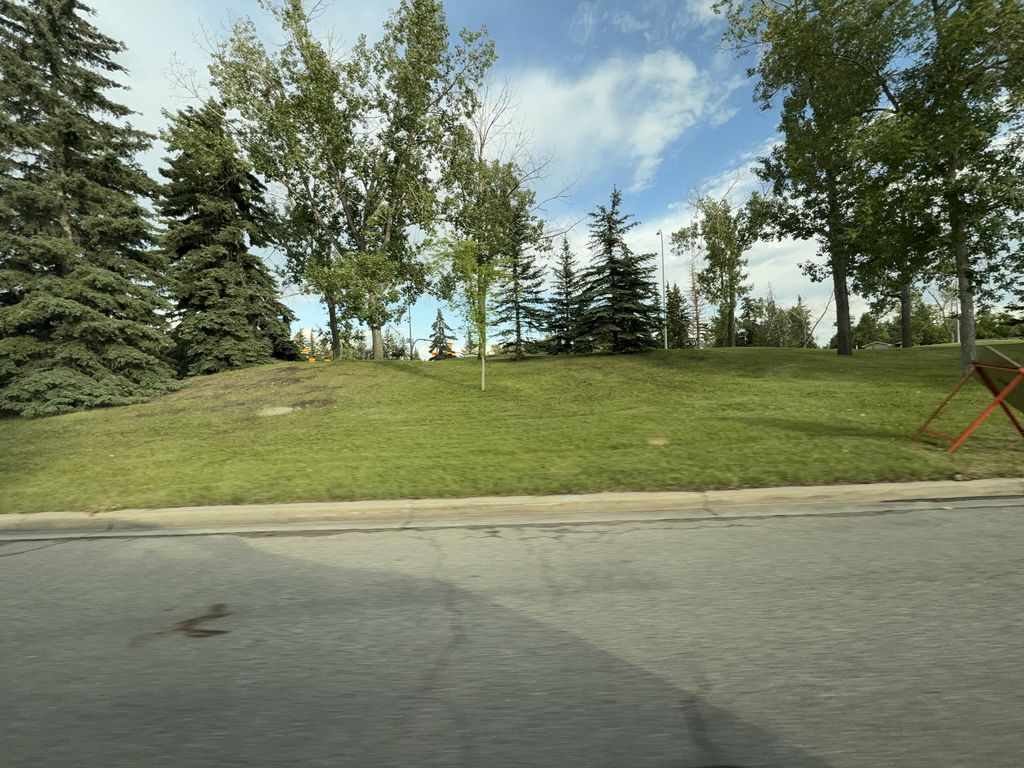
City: calgary